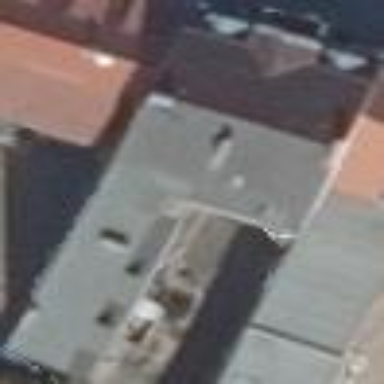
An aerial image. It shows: Fast food restaurant located in building.